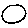
Label: circle